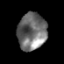
Tissue: prostate
Cell type: T cells
Senescence score: 0.3415
Nuclear area (px): 1048
Mean DAPI intensity: 110.776